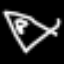
Label: donut